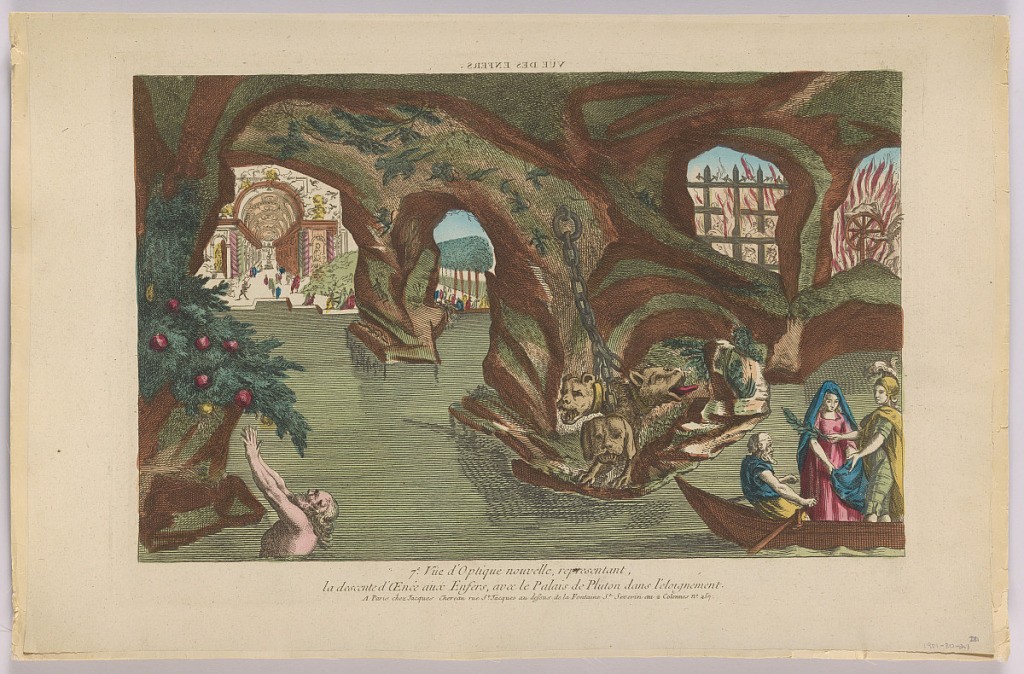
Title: Peep-show, Vüe des Enfers, 7, Vue d'Optique Nouvelle, Representant, La Descente d'AEnée aux Enfers, Avec le Palais de Pluton Dans L'Éloignement
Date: ca. 1750
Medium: Engraving in ink and washes of watercolor on paper, mounted on scrapbook page
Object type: Print
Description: Peep-show print